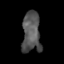
Tissue: skin
Cell type: T cells
Senescence score: 0.6939
Nuclear area (px): 720
Mean DAPI intensity: 85.765